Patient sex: F
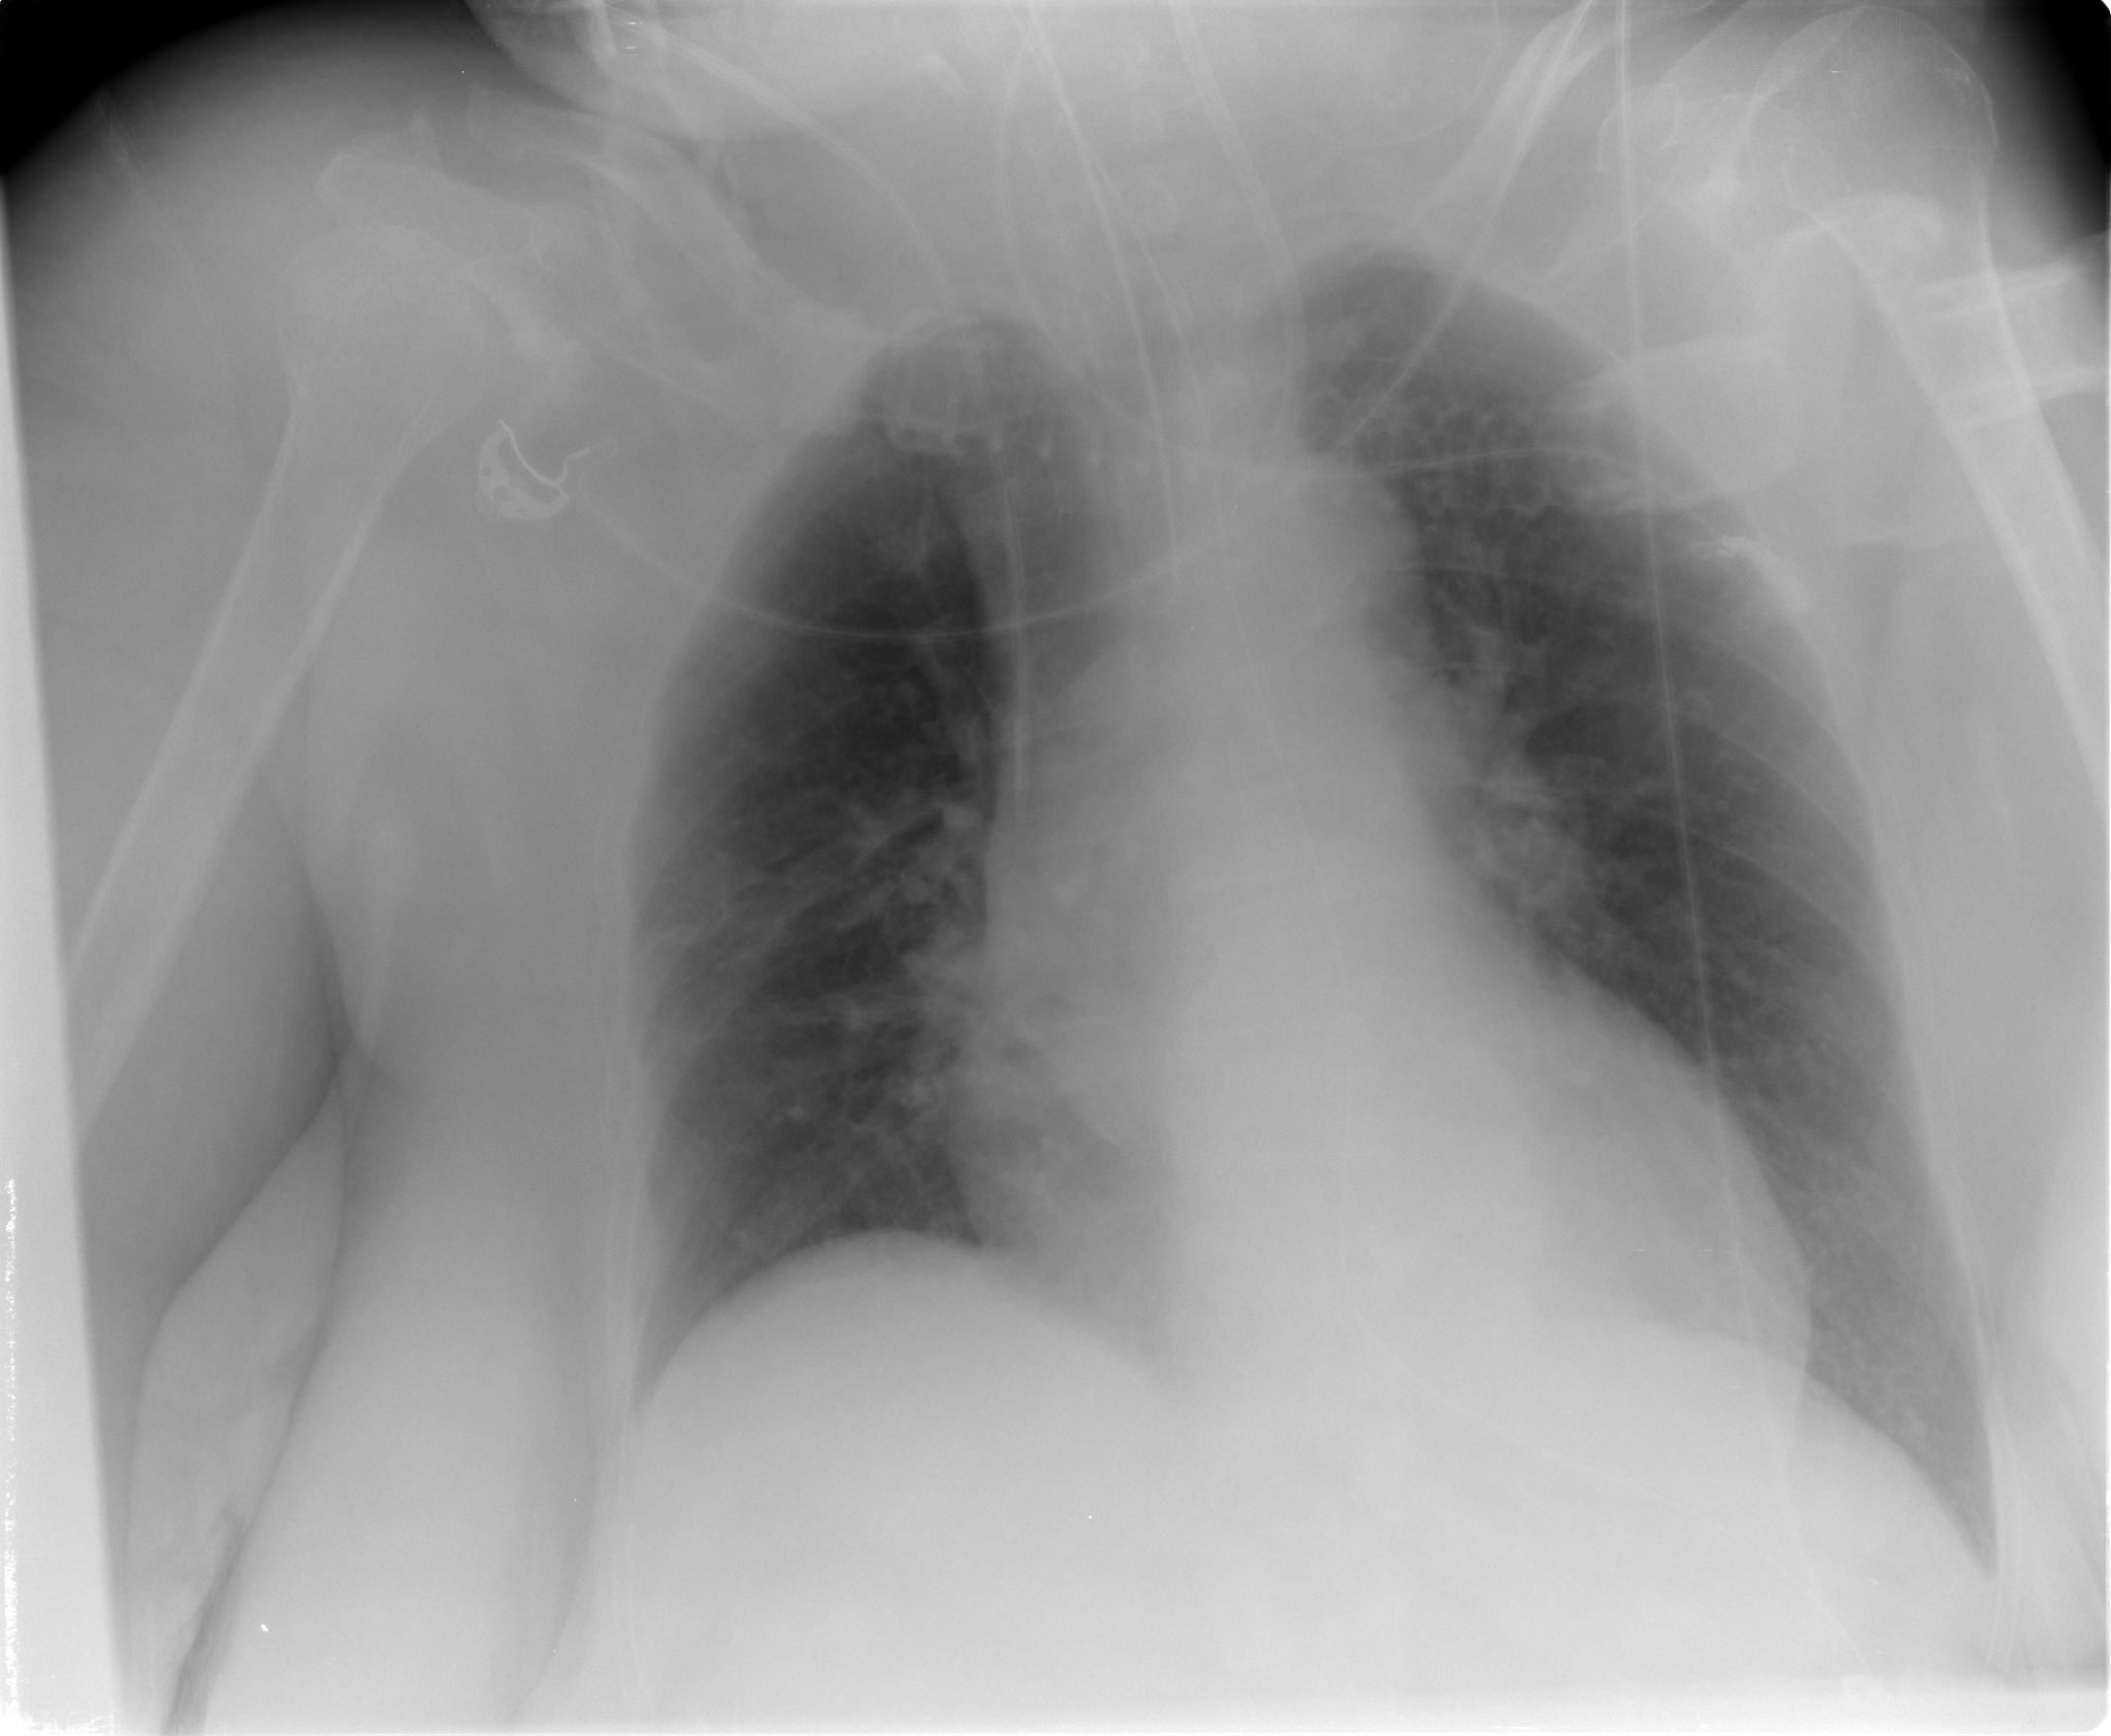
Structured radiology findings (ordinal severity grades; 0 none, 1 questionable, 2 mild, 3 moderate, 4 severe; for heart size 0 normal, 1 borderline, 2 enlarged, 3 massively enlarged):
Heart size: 0
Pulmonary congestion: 2
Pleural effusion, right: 0
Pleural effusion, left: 0
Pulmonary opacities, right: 0
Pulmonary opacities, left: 0
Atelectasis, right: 0
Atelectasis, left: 0